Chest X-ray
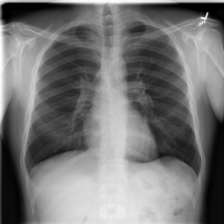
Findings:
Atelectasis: negative
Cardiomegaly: negative
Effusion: negative
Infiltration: negative
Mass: negative
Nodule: negative
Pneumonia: negative
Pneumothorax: negative
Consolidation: negative
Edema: negative
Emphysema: negative
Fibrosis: negative
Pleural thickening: negative
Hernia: negative